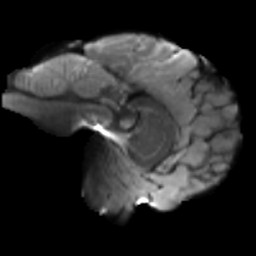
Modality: T2w
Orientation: sagittal
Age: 26
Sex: male
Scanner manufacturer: siemens
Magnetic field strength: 3 T
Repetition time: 3.5 s
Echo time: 0.086 s